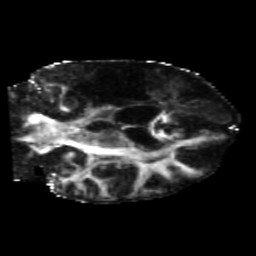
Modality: FA
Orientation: coronal
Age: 63
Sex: female
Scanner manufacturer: siemens
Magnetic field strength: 3 T
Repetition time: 5.25 s
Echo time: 0.08 s